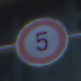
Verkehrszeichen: Geschwindigkeit5
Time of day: SunriseSunset
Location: Outdoor (Urban)
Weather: Clear
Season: NotSpecified
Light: Natural